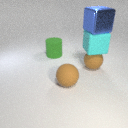
large green rubber cylinder to the left of large brown rubber sphere